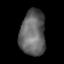
Tissue: lung
Cell type: Others
Senescence score: 0.2164
Nuclear area (px): 1130
Mean DAPI intensity: 100.91